Question: I need to remove the text on top of the bar chart i created can you tell me how to achieve it. I am enclosing the output i got with the text circled that i want to remove. I am using achartengine to draw the chart.

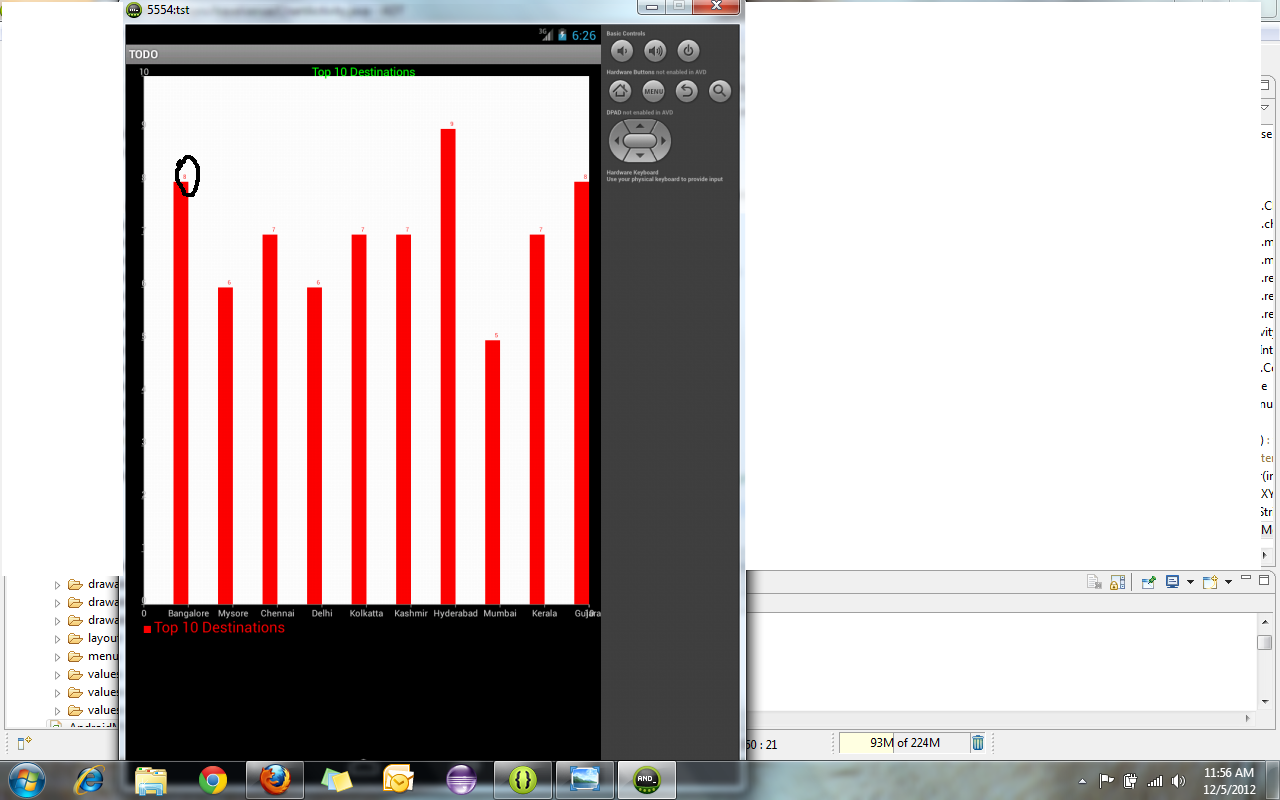
Answer: To disable those numbers in AChartEngine find the line that ends in:
'''
...setDisplayChartValues(true);
'''
And remove it. (Or switch 'true' to 'false', but I think they aren't shown by default.)
---
This is a feature of the SimpleSeriesRenderer class, <URL>:
> Sets if the chart point values should be displayed as text.